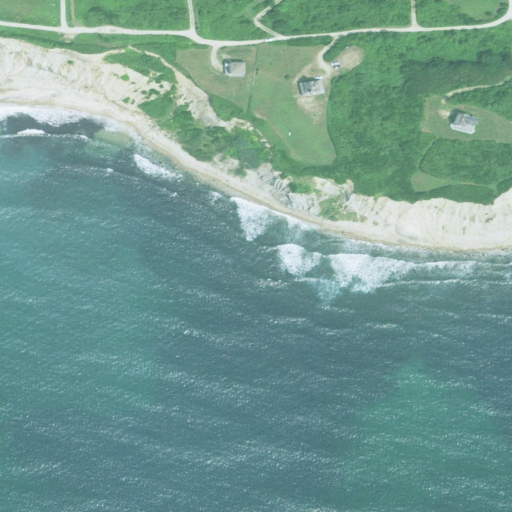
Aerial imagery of cape in Rhode Island named Barlows Point containing open water, barren land, low intensity development, grassland, mixed forest, medium intensity development, deciduous forest, and open development